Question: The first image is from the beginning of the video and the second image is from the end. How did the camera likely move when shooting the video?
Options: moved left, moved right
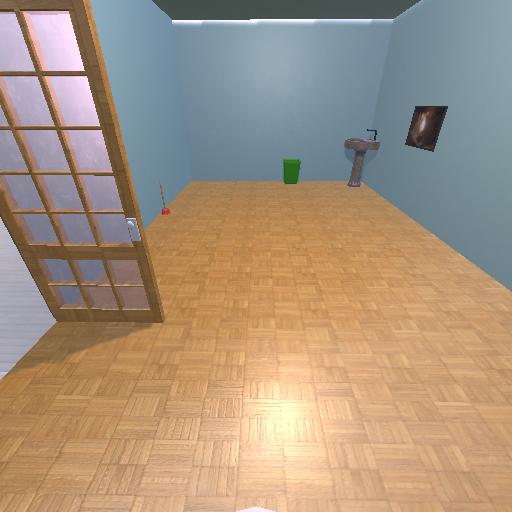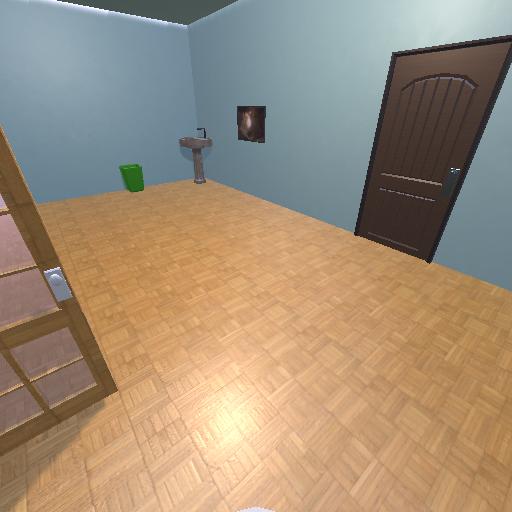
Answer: moved left